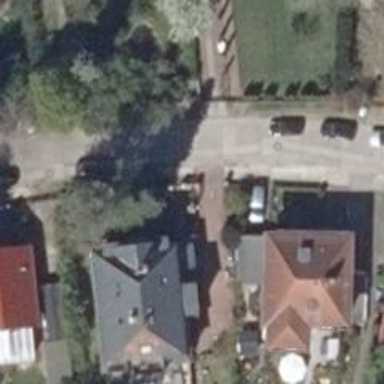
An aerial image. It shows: Residential road surfaced with concrete plates.